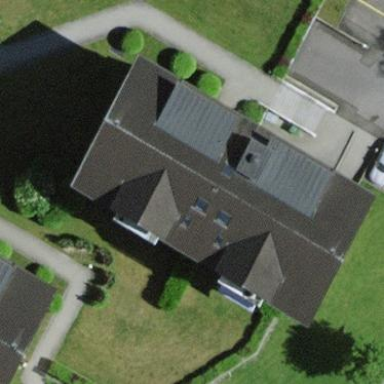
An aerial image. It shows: Gabled roof adorns the apartments building.